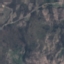
Land use / land cover: HerbaceousVegetation